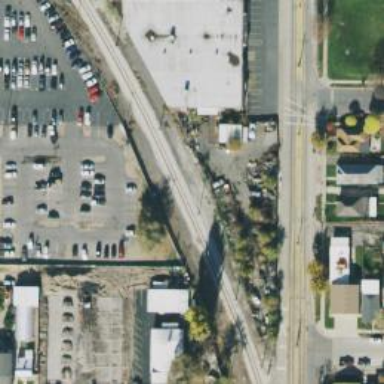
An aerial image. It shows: Light rail spur service with electrified contact line.